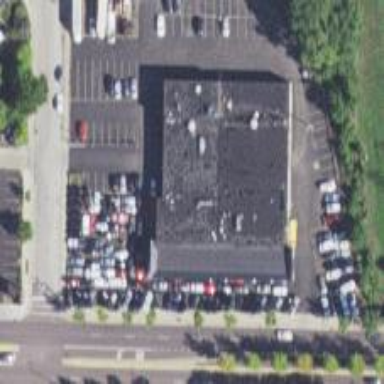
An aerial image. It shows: Retail building housing car repair shop.